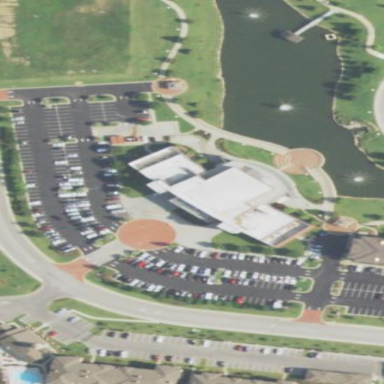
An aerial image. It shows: Public convention centre building.